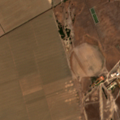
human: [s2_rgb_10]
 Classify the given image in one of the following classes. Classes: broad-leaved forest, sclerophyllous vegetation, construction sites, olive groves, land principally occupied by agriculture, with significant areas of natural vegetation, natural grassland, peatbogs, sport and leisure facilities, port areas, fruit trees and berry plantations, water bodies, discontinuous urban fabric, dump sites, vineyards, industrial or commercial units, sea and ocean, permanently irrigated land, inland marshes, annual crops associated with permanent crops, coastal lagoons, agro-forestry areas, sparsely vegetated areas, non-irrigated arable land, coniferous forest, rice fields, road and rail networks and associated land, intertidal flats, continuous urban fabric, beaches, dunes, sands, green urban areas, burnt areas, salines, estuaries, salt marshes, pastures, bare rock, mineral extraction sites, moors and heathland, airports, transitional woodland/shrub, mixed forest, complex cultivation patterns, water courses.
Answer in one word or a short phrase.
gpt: permanently irrigated land, pastures, agro-forestry areas, natural grassland